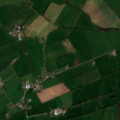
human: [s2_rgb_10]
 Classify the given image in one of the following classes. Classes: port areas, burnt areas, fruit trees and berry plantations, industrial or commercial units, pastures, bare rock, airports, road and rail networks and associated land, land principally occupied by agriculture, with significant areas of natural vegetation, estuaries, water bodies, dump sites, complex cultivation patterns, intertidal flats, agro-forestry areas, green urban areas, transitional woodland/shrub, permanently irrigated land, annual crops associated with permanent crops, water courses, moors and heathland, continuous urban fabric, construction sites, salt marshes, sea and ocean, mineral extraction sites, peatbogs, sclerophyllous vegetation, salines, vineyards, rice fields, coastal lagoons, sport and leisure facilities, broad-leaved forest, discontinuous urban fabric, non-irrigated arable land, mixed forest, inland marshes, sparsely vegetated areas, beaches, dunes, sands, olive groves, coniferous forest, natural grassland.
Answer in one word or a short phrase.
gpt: pastures